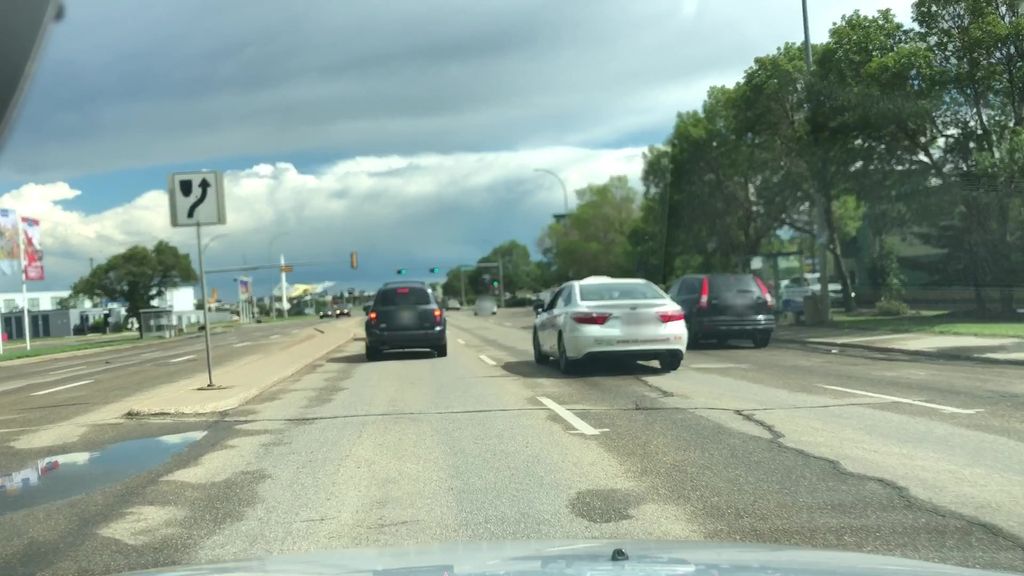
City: edmonton